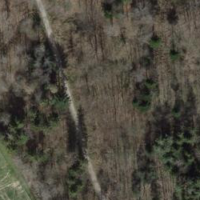
EUNIS habitat code: 41
Species observed at this site:
Lonicera acuminata